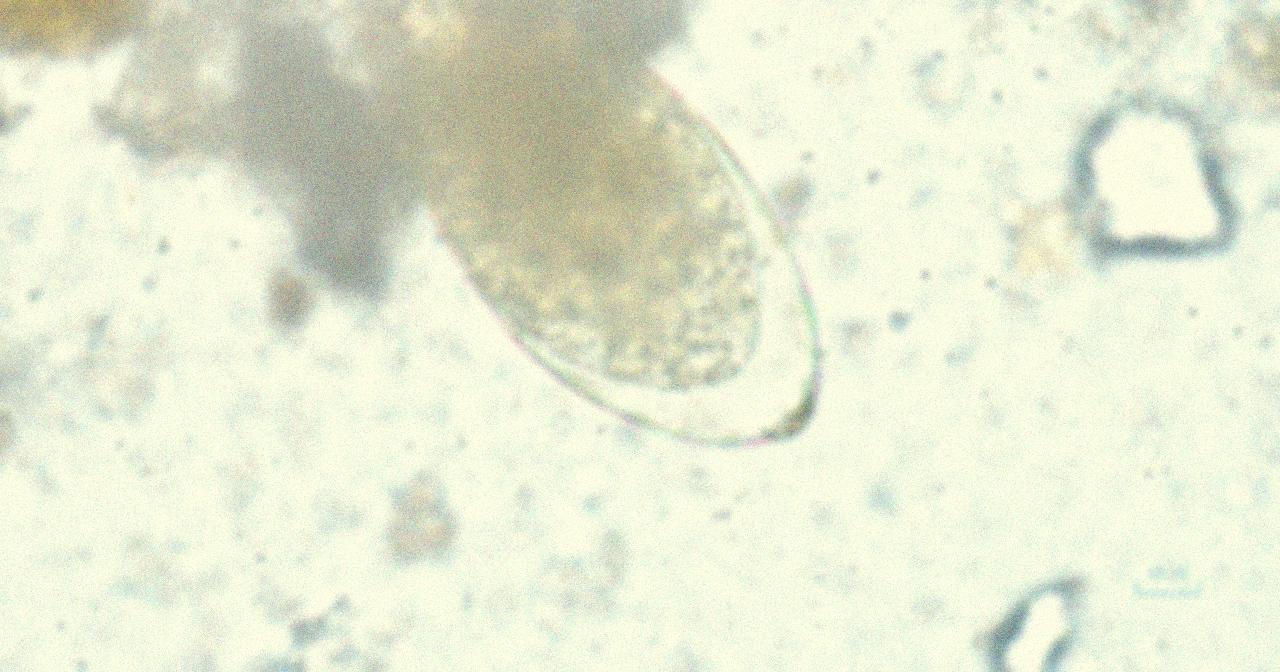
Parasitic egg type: Fasciolopsis buski